Interaction volume radius: 10 \u00c5
Interaction volume height: 45 \u00c5
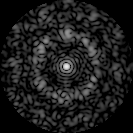
Disorder parameter: 0.7137